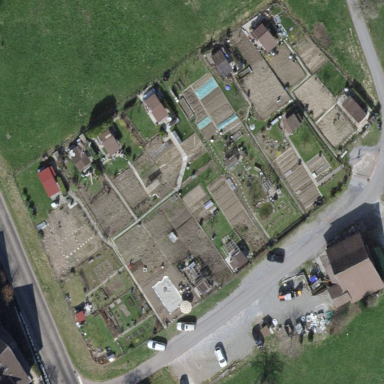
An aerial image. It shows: Allotments area.